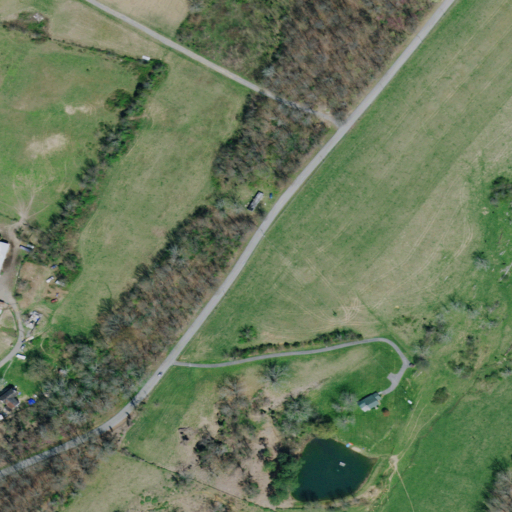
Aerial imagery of ridge(s) in Tennessee named Mitchell Ridge containing pasture, open development, deciduous forest, mixed forest, and low intensity development